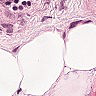
Metastatic tissue present: no